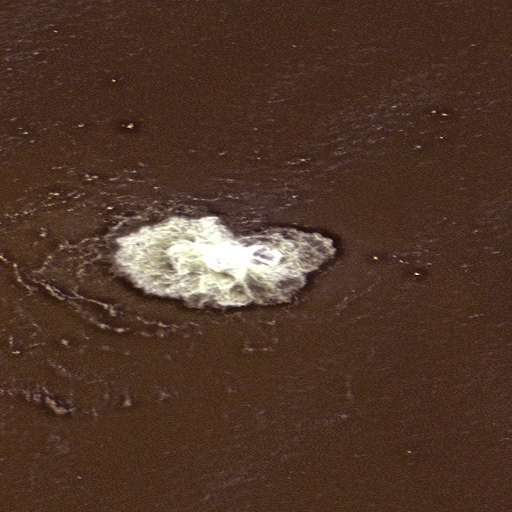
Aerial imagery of island in Alaska named Humpback Rock containing only unknown